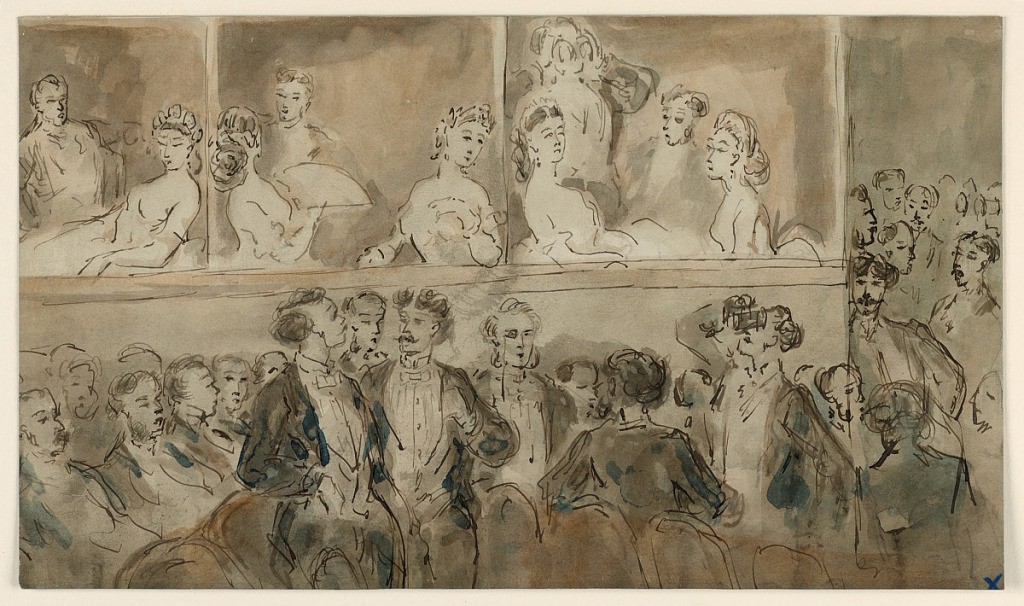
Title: At the Theatre
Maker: Constantin Guys, French, 1802 – 1892
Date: ca. 1873
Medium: Pen and brown ink, brush and rust, blue, and brown wash on paper mounted on blue paper
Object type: Drawing
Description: Horizontal rectangle. Interior of a theater showing groups of figures in three boxes and part of the pit. Women wearing low-cut dresses, tiaras, and earrings; men standing up in the pit with opera glasses trained on the boxes.